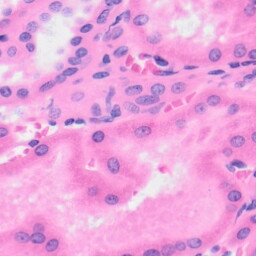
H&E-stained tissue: Kidney